Question: I need help with parsing the Apple receipt verification response (sandbox). So user makes the in-app purchase with the iPhone app, and sends me the receipt, which I validate using Apple Services () by PHP. The validation is okay, I get a response, so now I need to pull out a transaction ID so I can store it in the DB, but I don't know which receipt I should pull from the in_app key. There simply isn't a single receipt in there, but an array containing all of the previous receipts also. This response is gotten after a "Consumable" and "Non-Renewing Subscription" was made in the app.
I found a few articles covering this, but EACH were refering to the receipt directly, as it was a single property, which contains all the data, but not here.
Eg. <URL> looks promising, but in the end he's opening the receipt in this way:
'''
return $decoded_response->receipt;
'''
Doesn't work for my response. I guess this is the old response or something.
This one also <URL>.
I'm dealing with this for the first time, any help would be appreciated, please tell me if you need additional information, I'll be glad to point it out.

UPDATE:
Note about items in in_app array, those are the receipts, but not sorted in any way, so for example, original_purchase_date_pst is for the first 4 items:
'''
[0] 2015-01-12 10:33:13 Etc/GMT
[1] 2015-01-12 11:35:53 Etc/GMT
[2] 2015-01-12 11:12:36 Etc/GMT
[3] 2015-01-12 11:15:57 Etc/GMT
'''
I mean I could iterate through the whole array, but it seems a bit weird that there isn't an easier way to fetch the latest receipt. And can I be sure that there will be the latest receipt in the list ? I'll need to fetch the transaction ID from it so I must be sure!
Thanks!
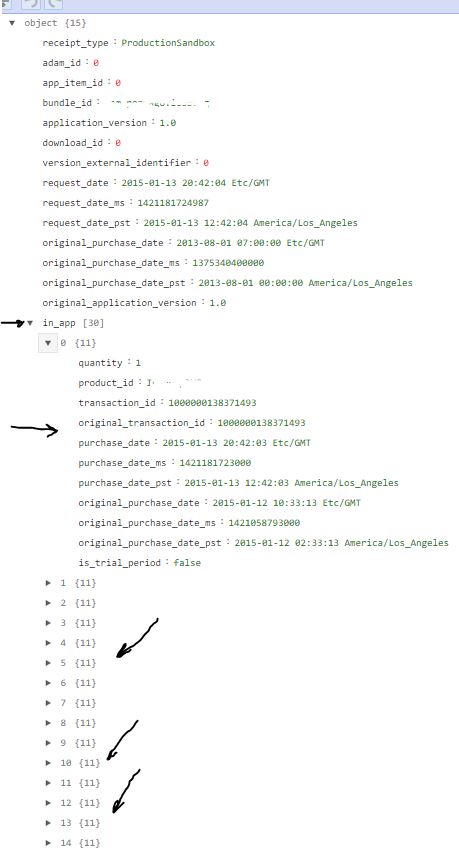
Answer: So I want to answer this coz it might help somebody outthere, especially if the one is dealing with this for the first time.
The thing that caused this structure of response wasn't on the PHP side, but on the iPhone code side. I'm not sure what happened there, but I asked the dev to send me his description of the problem so here it is (quoting):
The problem was in receipt encoding, it was Apple documentation fail:

Apple say to use standard method of base64encoding - after that we receiveD that strange response with that in_app receipts array.
I found on github a class which makes verifications which makes many tests:
1) sends receipt to Apple
2) checks if transactionID is unique
3) checks if receipt or transaction objects are valid
And I saw that they didn't use standard encoding method before sending, but they use custom category NSData+Base64. I added this category to project and encoded the receipt with method from this category. After that I started to receive responses with new structure - the one we need - with no receipts in array but single receipt with all needed data.